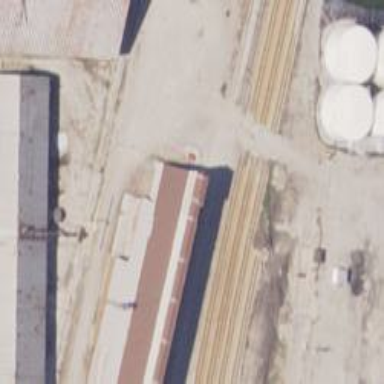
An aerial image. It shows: Railway siding with rails.